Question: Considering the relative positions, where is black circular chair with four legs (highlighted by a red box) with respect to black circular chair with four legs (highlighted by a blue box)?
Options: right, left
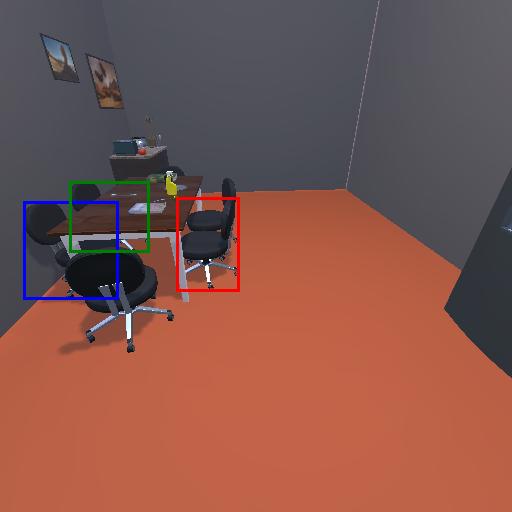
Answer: right